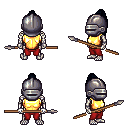
a pixel art fantasy rpg character, male body template, skeleton, gold chest armor, red pants, raven long topknot hairstyle, metal helm, spear, four views (front, back, left, right), 2x2 character sprite sheet, small pixel art, hard edges, no anti-aliasing